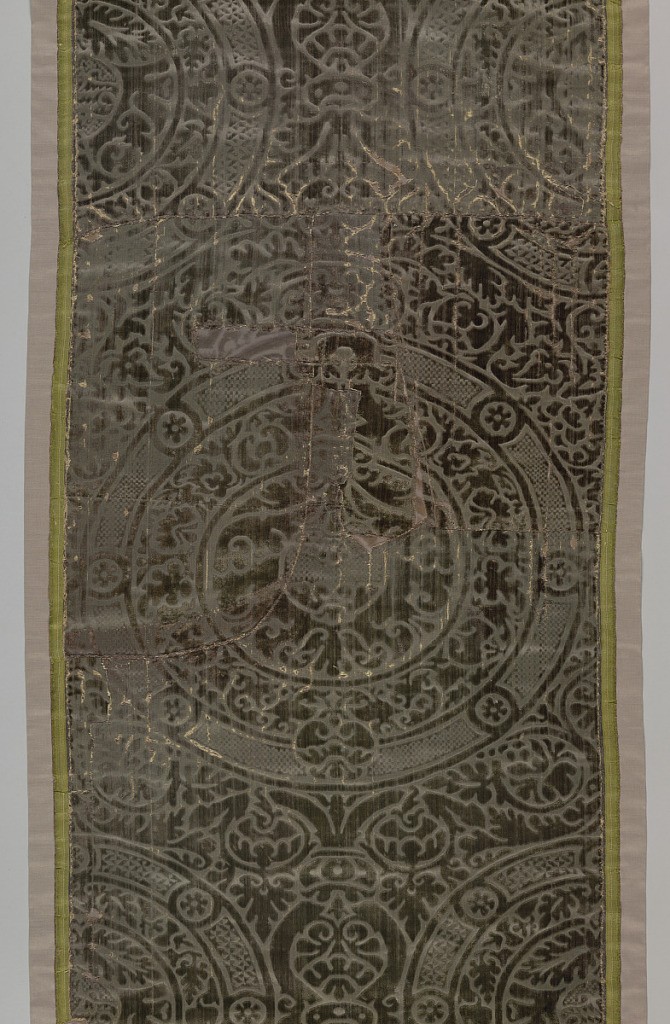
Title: Textile
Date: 16th century
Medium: silk Technique: cut supplementary warp in 4&1 satin foundation (velvet)
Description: Design of concentric circles in blue/green.